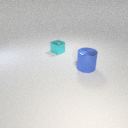
large blue metal cylinder to the right of small cyan metal cube